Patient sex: M
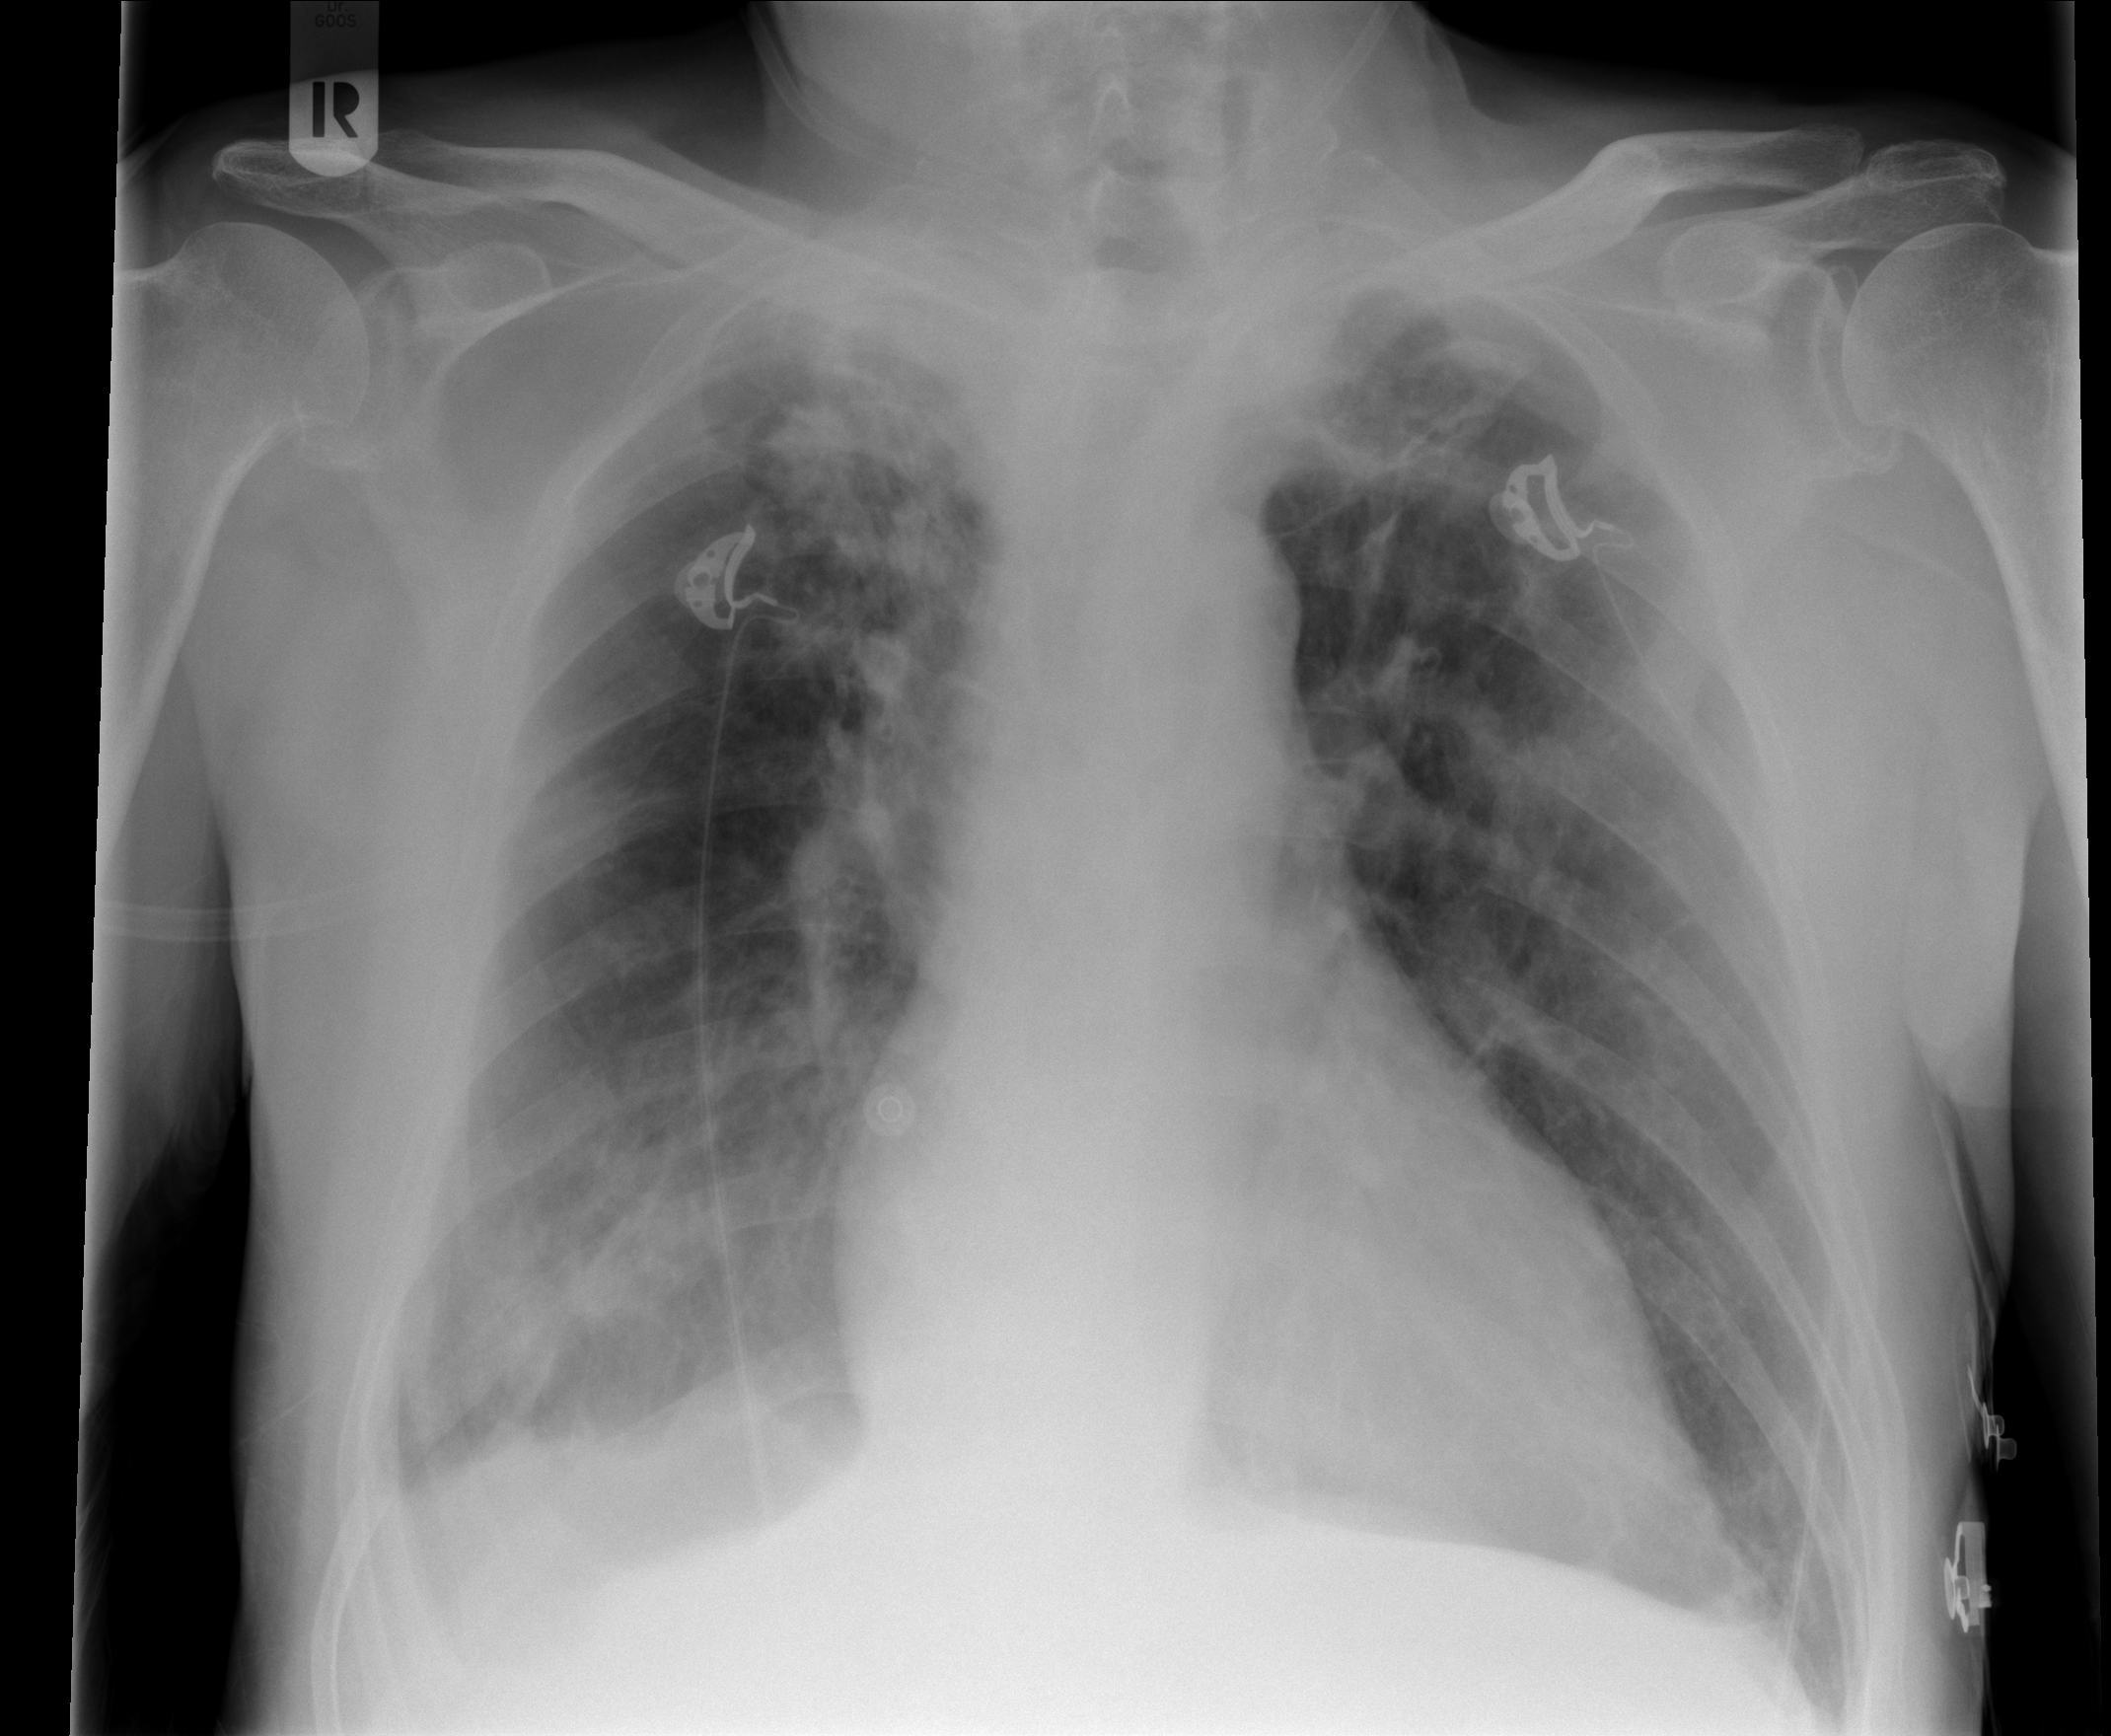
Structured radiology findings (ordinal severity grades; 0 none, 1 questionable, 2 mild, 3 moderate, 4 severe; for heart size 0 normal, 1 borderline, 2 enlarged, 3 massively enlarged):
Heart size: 1
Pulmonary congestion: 2
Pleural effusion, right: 2
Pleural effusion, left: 0
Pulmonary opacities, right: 2
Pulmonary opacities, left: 1
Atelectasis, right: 2
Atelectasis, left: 2